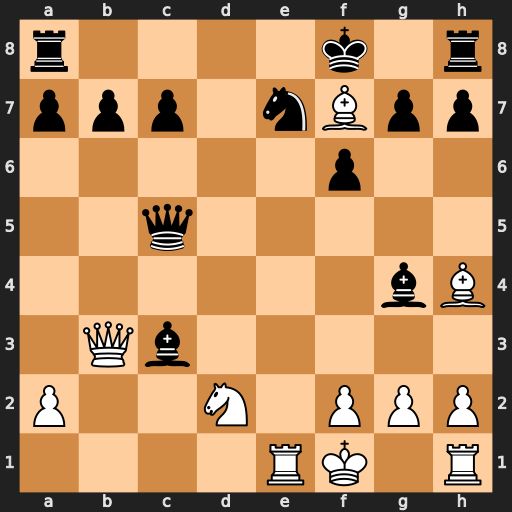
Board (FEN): r4k1r/ppp1nBpp/5p2/2q5/6bB/1Qb5/P2N1PPP/4RK1R
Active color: w
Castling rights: -
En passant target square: -
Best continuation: Ne4 Qa5 Nxc3